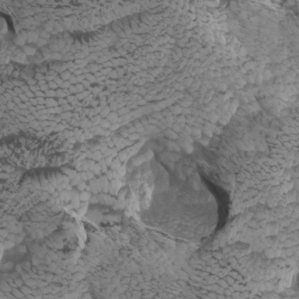
Label: non_frost